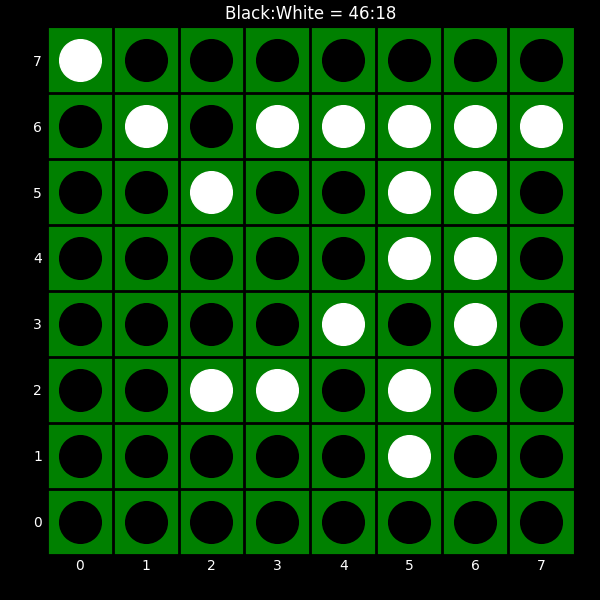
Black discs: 46
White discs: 18